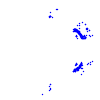
Particle: proton